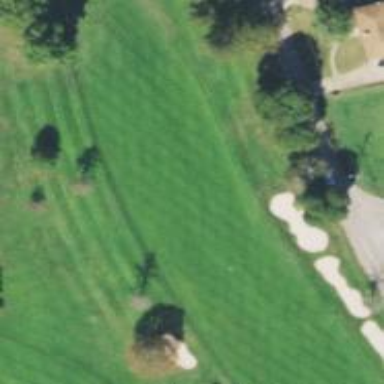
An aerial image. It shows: Golf fairway in the image.